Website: bh-photo
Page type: gifting
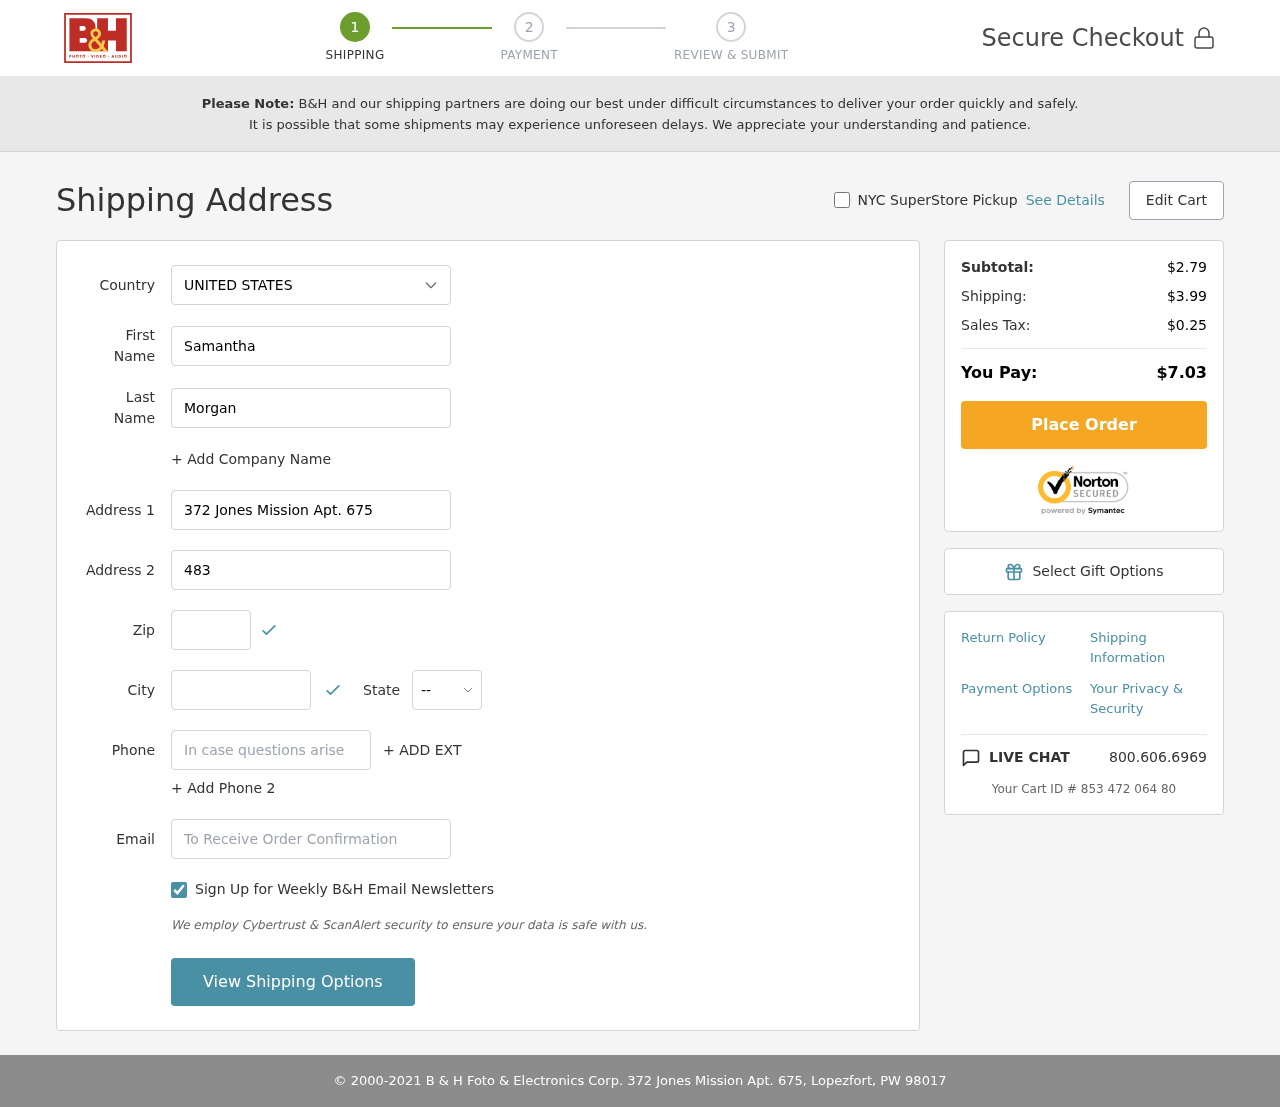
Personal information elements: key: PII_CITY
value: Lopezfort
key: PII_COUNTRY
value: United States
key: PII_EMAIL
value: smorgan@gmail.com
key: PII_FIRSTNAME
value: Samantha
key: PII_LASTNAME
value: Morgan
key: PII_PHONE
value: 9385475022
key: PII_POSTCODE
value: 98017
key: PII_STATE_ABBR
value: PW
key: PII_STREET
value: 372 Jones Mission Apt. 675
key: PII_STREET2
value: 483 Howard Viaduct
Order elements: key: ORDER_SUBTOTAL
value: $2.79
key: ORDER_SHIPPING_COST
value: $3.99
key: ORDER_TAX
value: $0.25
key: ORDER_TOTAL
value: $7.03
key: ORDER_ID
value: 853 472 064 80